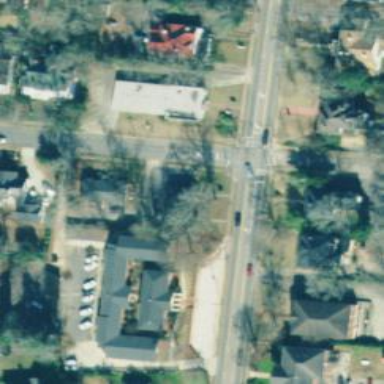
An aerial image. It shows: Marked road crossing.